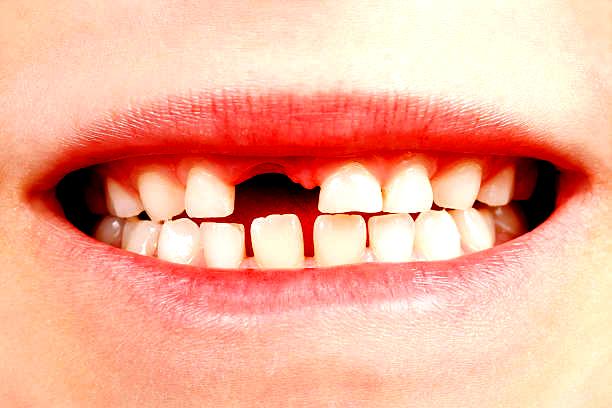
Condition: hypodontia